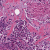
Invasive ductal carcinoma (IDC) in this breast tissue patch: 1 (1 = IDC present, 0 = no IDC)